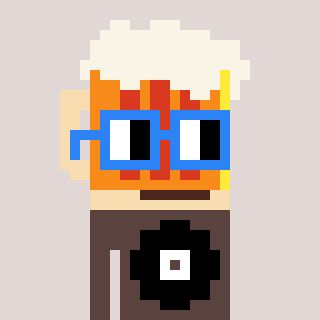
a pixel art character with square blue glasses, a beer-shaped head and a darkbrown-colored body on a warm background